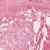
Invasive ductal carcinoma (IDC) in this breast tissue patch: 0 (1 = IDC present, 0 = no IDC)